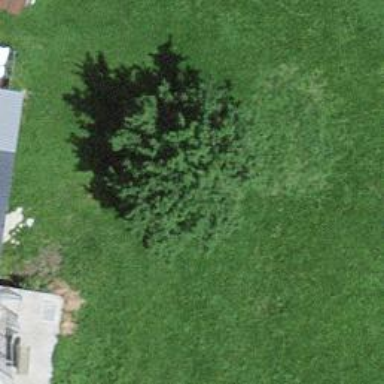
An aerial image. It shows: Beautiful tree in nature.